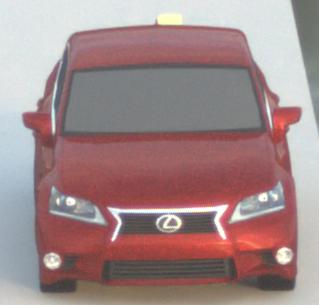
Make: Lexus
Model: GS 250
Detailed model: GS (L10)
Model produced from: 2012/06
Model produced until: 2013/12
Doors: 4
Color: red
Road condition: dry road
Daytime: sunrise or sunset
Contrast: low contrast